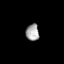
Tissue: lung
Cell type: T cells
Senescence score: 0.1691
Nuclear area (px): 216
Mean DAPI intensity: 163.944